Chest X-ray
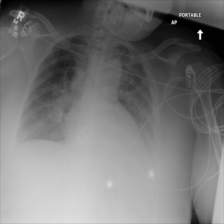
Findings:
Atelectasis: negative
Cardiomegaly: negative
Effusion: negative
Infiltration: negative
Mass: negative
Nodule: negative
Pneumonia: negative
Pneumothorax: negative
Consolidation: negative
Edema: positive
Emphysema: negative
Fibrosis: negative
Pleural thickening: negative
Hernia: negative